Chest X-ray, PA view. Patient: 49 years old, sex M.
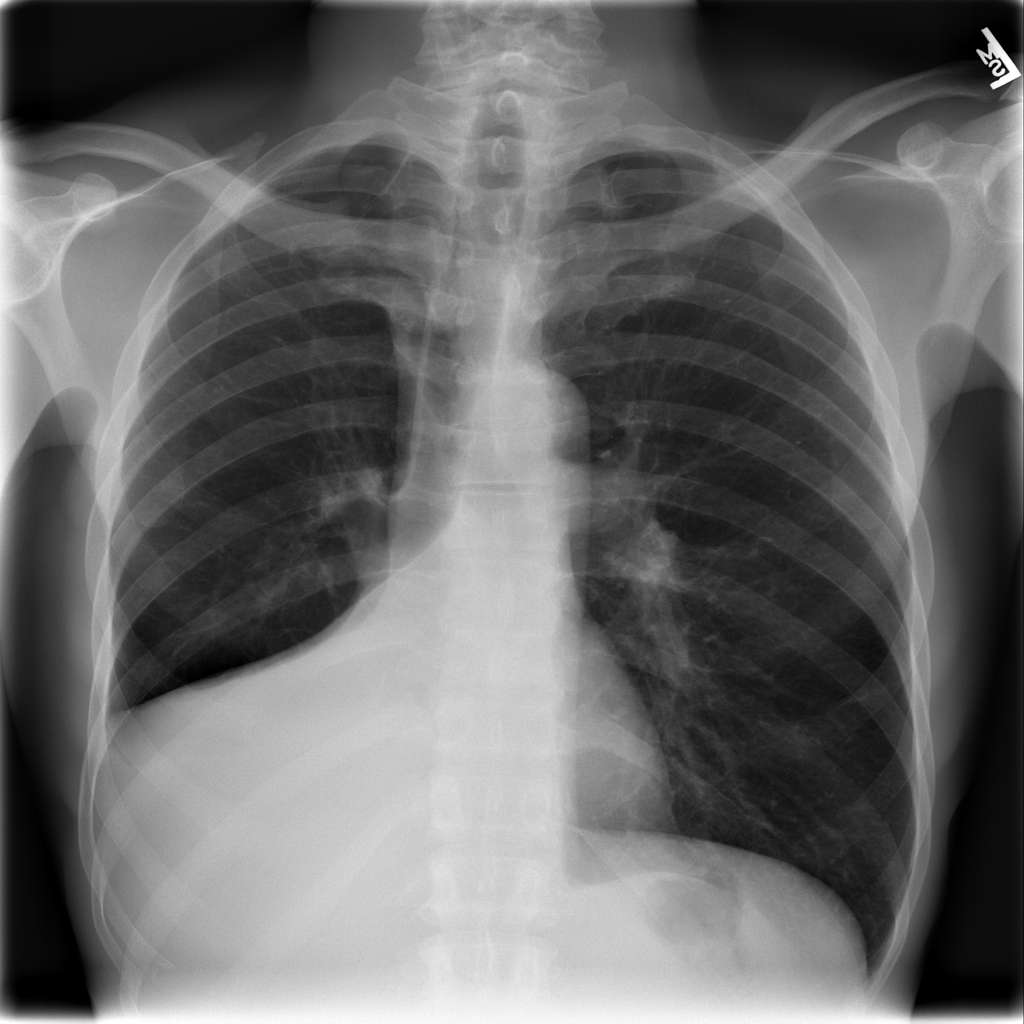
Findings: Atelectasis, Nodule